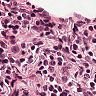
Metastatic tissue present: no